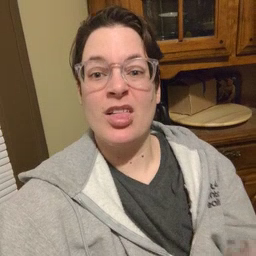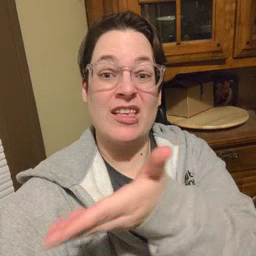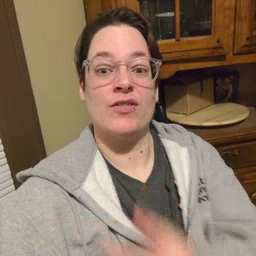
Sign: there